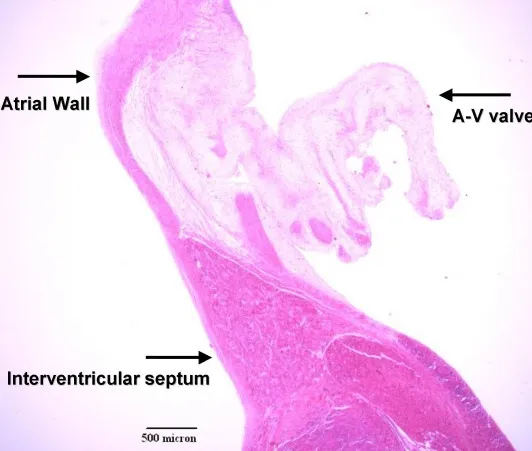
Histology of Conduction system. VVG stain.
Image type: pathology (h&e)